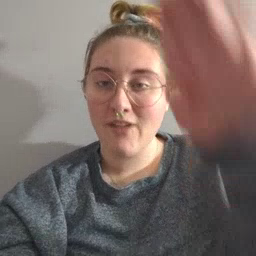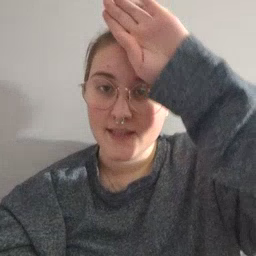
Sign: fireman